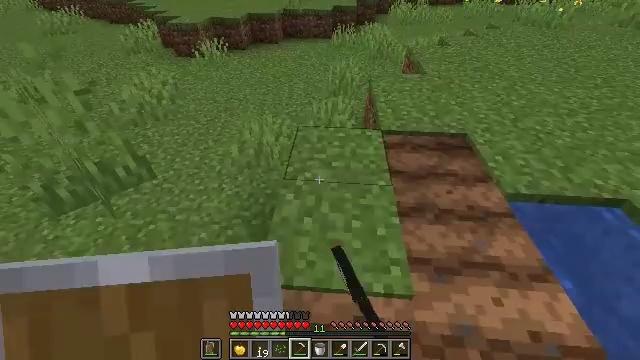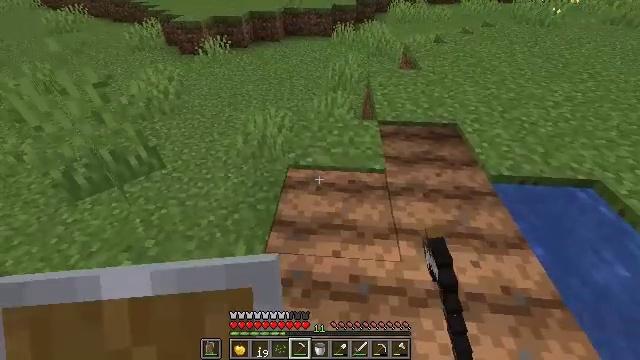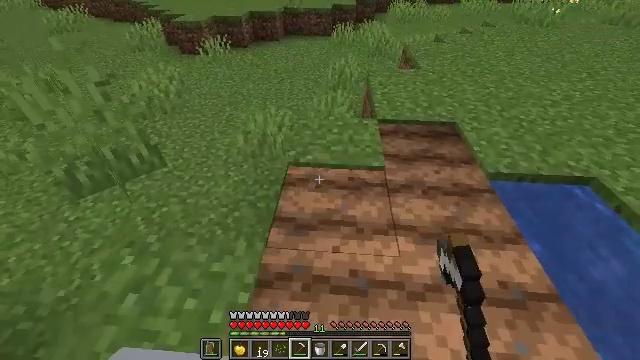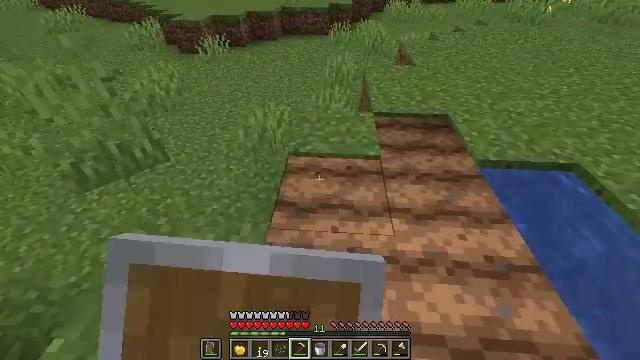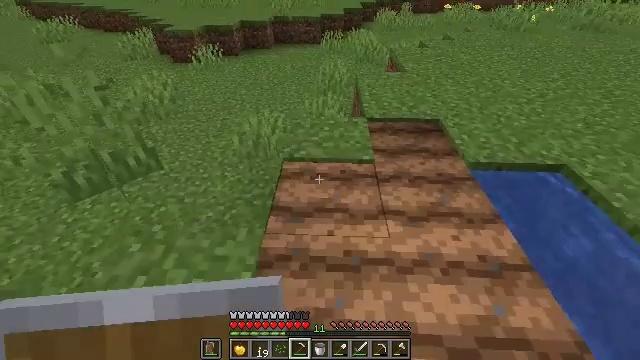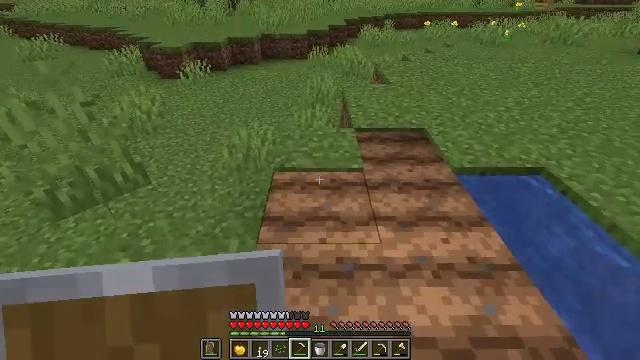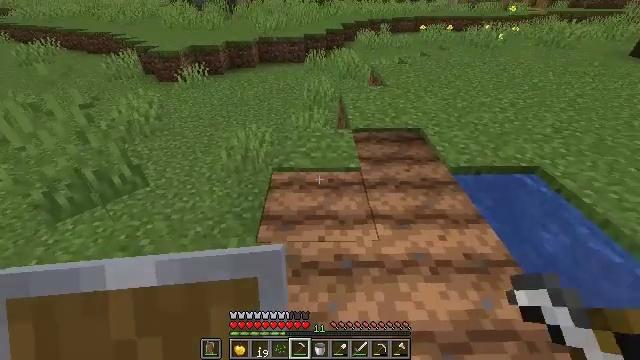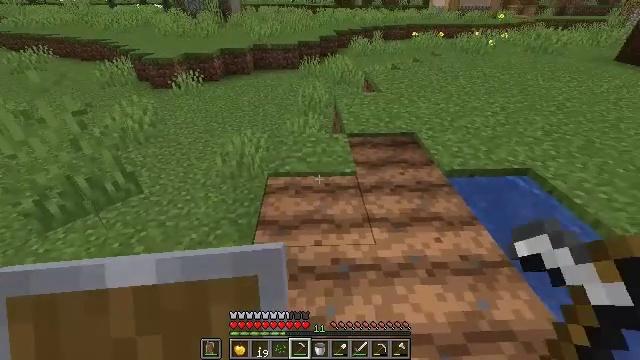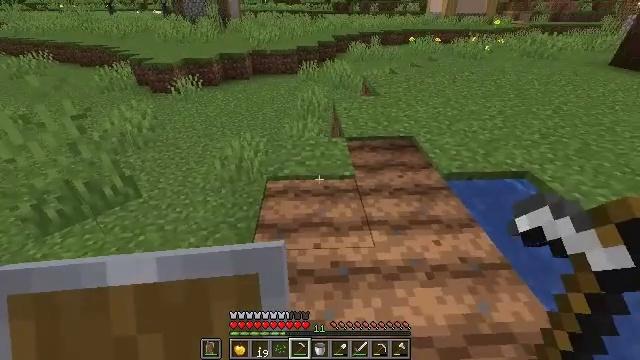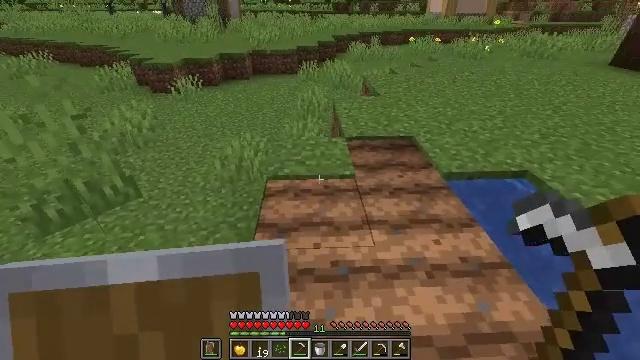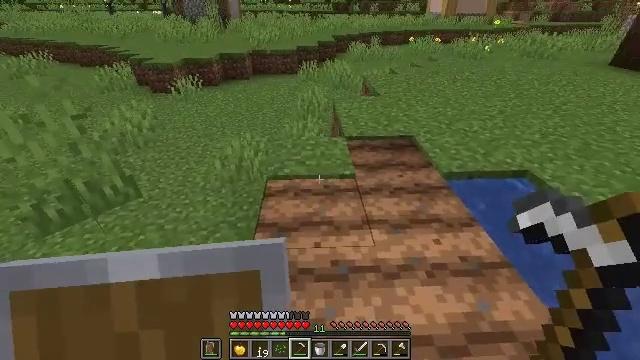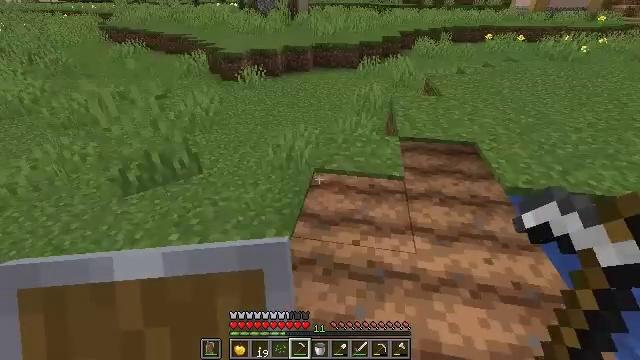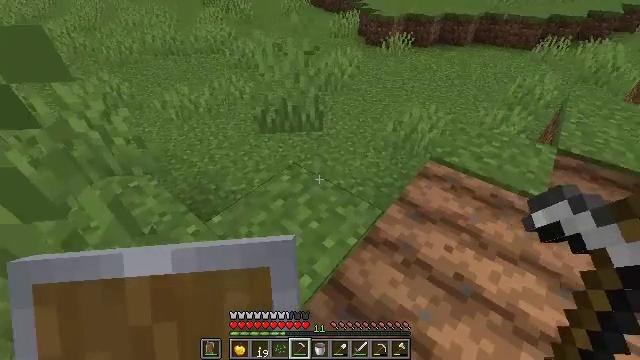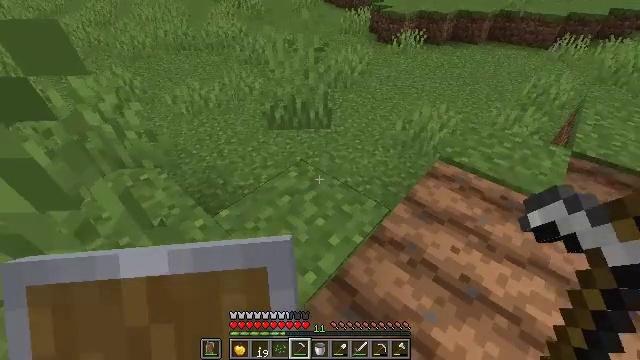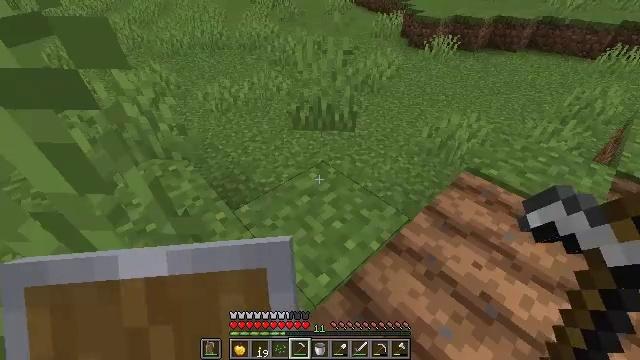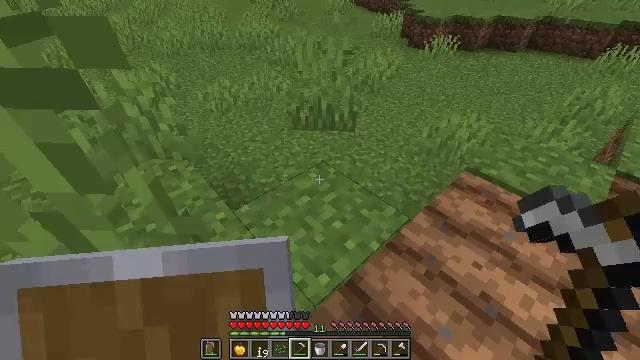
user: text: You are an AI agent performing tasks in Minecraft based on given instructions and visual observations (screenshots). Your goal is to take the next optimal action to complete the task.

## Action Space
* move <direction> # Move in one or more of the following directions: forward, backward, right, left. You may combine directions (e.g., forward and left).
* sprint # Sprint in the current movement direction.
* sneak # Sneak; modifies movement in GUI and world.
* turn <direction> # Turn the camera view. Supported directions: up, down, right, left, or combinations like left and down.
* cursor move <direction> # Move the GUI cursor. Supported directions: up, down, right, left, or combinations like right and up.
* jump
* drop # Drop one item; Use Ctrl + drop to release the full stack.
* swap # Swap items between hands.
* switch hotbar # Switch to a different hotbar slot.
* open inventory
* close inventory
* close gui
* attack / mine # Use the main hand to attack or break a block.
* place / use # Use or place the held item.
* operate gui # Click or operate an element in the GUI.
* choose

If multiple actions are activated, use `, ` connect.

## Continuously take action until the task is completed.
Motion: motion action
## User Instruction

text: Mine tall grass from the ground.
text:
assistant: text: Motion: move back
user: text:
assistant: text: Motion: move back, use / place
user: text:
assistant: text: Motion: move back, use / place
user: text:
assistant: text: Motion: turn right and up
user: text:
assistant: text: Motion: turn right and up
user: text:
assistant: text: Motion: no_op
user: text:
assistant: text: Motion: turn right and up
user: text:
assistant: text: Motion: no_op
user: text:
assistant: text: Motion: no_op
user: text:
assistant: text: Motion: no_op
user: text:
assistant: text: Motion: turn left and down
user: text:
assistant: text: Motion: turn left and down
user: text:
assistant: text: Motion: turn left
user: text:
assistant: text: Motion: turn left
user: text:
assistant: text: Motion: no_op
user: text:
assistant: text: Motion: no_op
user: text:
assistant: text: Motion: no_op
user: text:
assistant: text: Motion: move back, turn left and down
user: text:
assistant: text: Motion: move back and move right, turn left and down
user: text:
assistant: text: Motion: move back and move right, turn left
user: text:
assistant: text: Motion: move back and move right, turn left, use / place
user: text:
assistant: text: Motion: move right, turn left, use / place
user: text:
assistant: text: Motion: turn left and up, use / place
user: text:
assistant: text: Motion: no_op
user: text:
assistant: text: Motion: no_op
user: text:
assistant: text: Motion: turn left and up
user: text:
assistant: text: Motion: turn left and up
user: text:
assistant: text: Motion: turn left and up
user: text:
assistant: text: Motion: turn left, attack / mine
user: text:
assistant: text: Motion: turn left, attack / mine